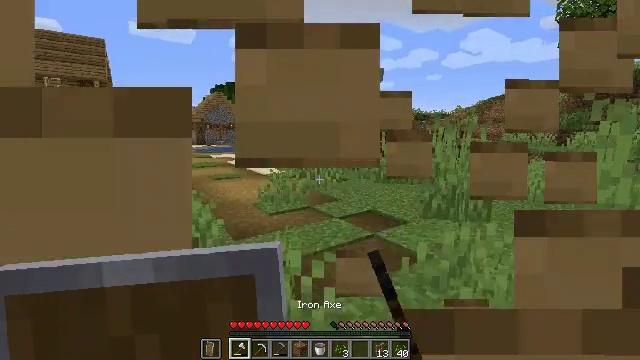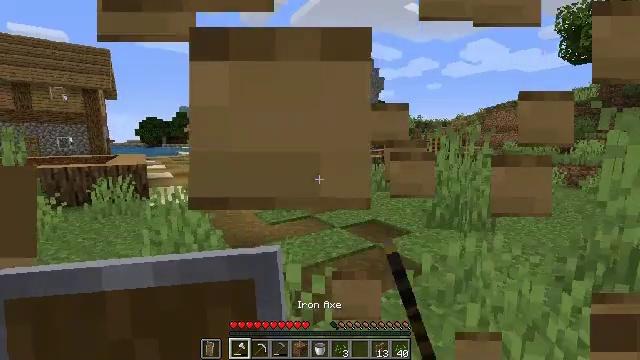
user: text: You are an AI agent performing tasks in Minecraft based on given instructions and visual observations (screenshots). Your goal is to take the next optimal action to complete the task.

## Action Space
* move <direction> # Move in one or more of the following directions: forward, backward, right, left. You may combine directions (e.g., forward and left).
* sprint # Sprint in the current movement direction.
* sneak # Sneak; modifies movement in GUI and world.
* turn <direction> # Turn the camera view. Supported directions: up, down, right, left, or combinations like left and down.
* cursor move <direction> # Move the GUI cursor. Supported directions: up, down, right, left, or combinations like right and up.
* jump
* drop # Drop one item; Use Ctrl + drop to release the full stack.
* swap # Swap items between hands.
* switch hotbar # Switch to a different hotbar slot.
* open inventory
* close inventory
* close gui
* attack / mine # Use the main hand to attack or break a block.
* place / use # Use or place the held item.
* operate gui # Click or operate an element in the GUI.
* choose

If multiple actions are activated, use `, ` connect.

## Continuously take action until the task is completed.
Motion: motion action
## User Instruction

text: Recycle the oak fence gate into your inventory.
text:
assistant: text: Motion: move forward, turn up, attack / mine
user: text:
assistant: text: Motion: attack / mine